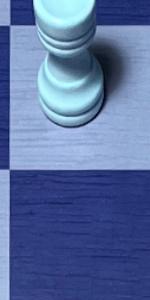
Label: Empty